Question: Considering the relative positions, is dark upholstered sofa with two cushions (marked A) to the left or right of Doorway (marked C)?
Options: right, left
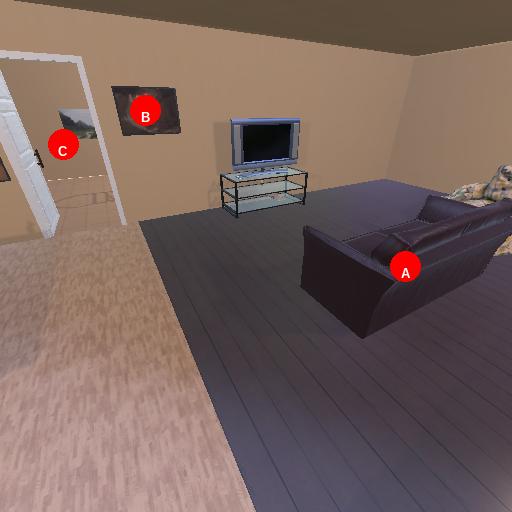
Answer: right